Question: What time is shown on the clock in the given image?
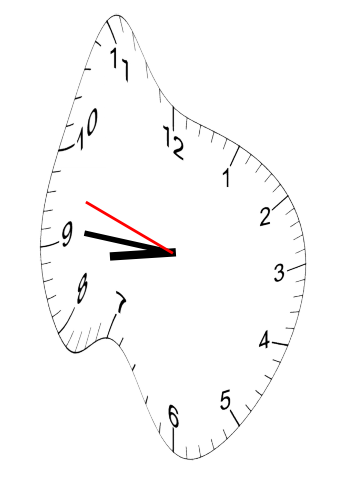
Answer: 08:45:48